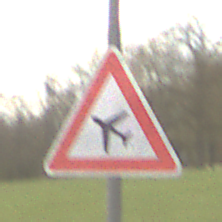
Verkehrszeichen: FlugbetriebRechts
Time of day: MorningAfternoon
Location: Outdoor (Suburban)
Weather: Overcast
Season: NotSpecified
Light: Natural